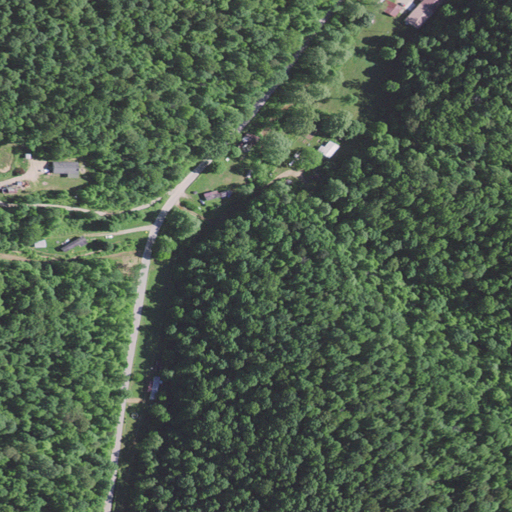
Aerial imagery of valley in Kentucky named Sexton Hollow containing deciduous forest, open development, mixed forest, and low intensity development